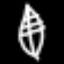
Label: leaf